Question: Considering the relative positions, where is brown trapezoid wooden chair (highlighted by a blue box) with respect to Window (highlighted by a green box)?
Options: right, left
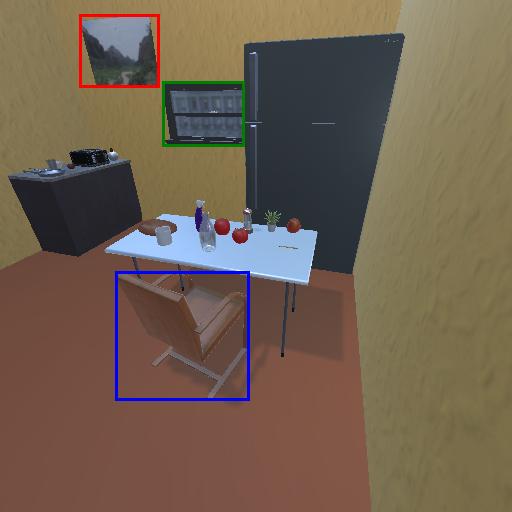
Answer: right